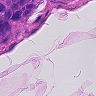
Metastatic tissue present: yes